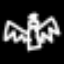
Label: angel